Question: While trying to use the put command to add patternsToSkip file to hdfs, I get an error saying:
In the image below, you can see the sequence of commands written along with the error:

I tried to user access as biadmin, root, and even hdfs but with no luck! (details in the image)
please help me fix this error. Thanks folks.
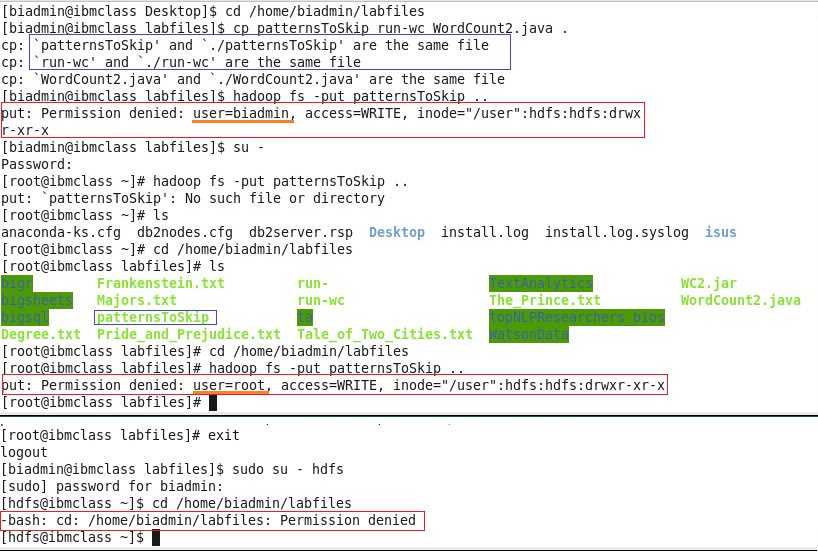
Answer: Reason, it is giving permission issue is because you are trying to put the file inside /user directory in hdfs since you are using 2 dots in put statement. You need to login as supergroup to access or copy file inside that particular directory.
What i would suggest is try running below commands to copy file to hdfs.
Target with one dot
'''
hadoop fs -put patternsToSkip .
'''
OR
Giving complete target directory path
'''
hadoop fs -put patternsToSkip /user/<instance_name>/output
'''